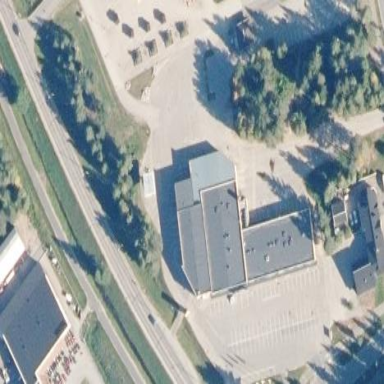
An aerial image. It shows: Supermarket building.